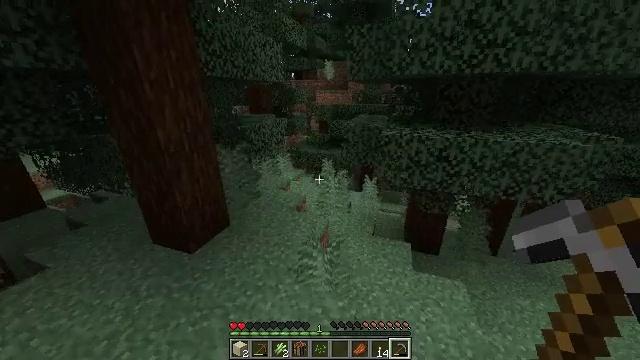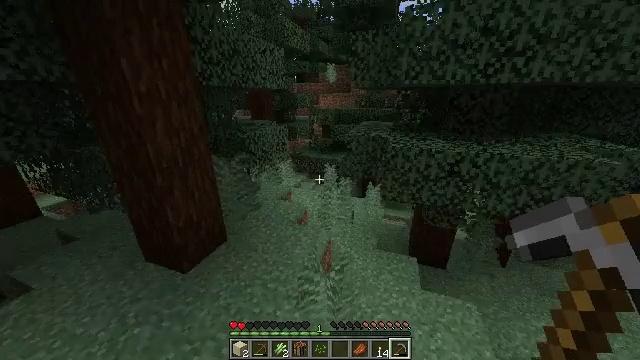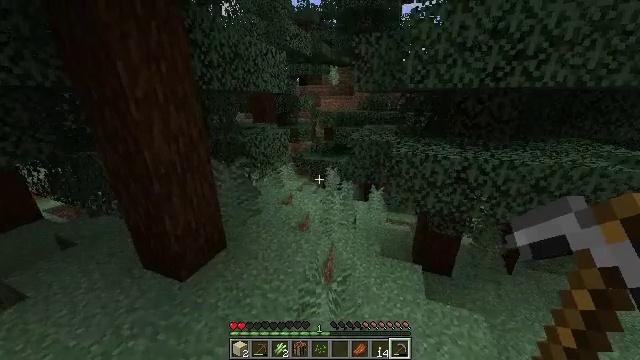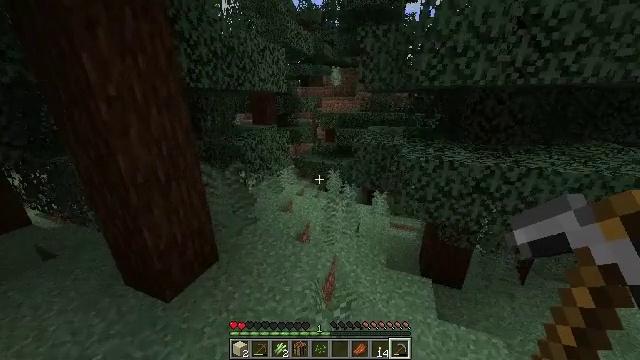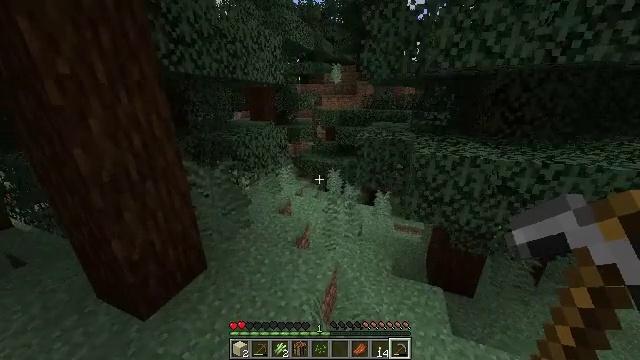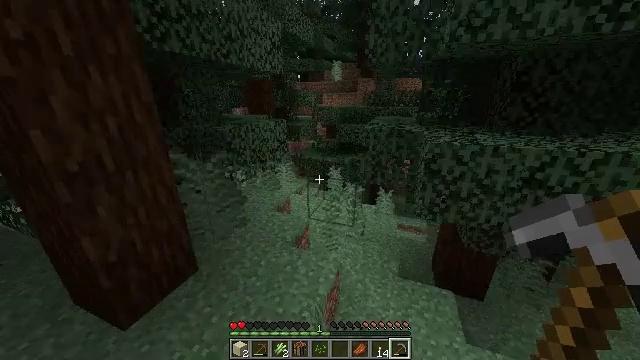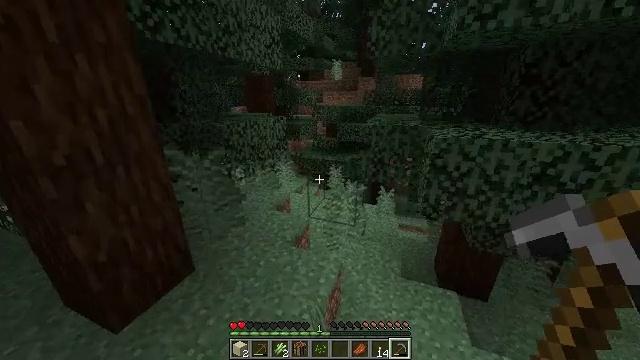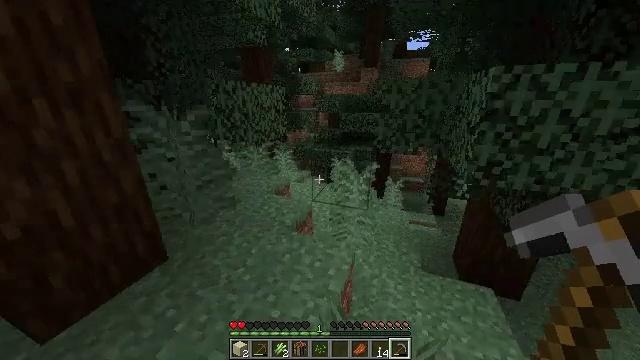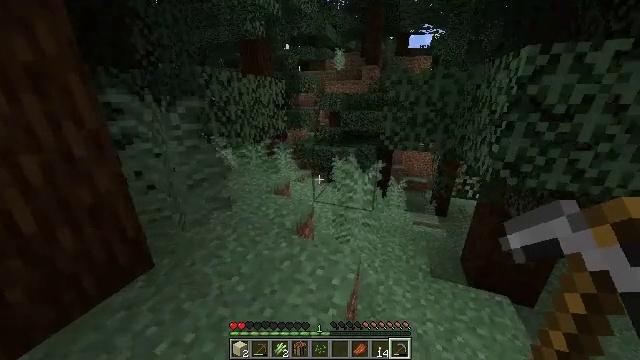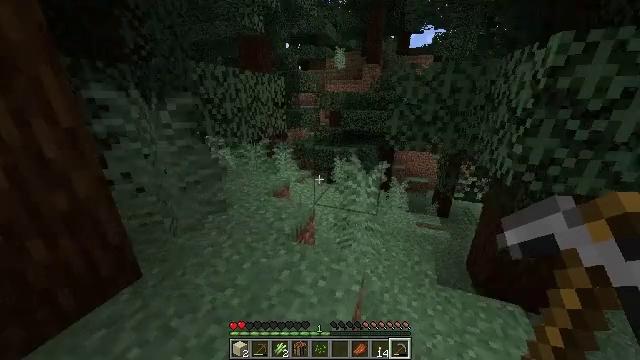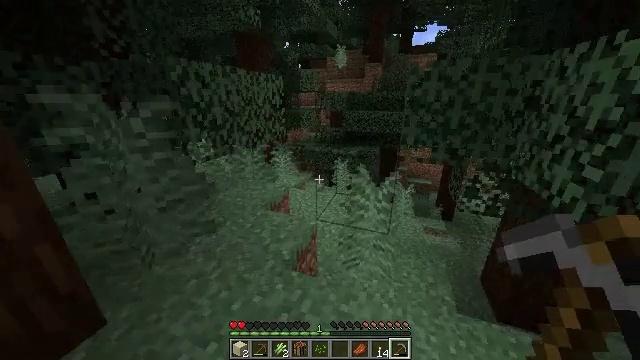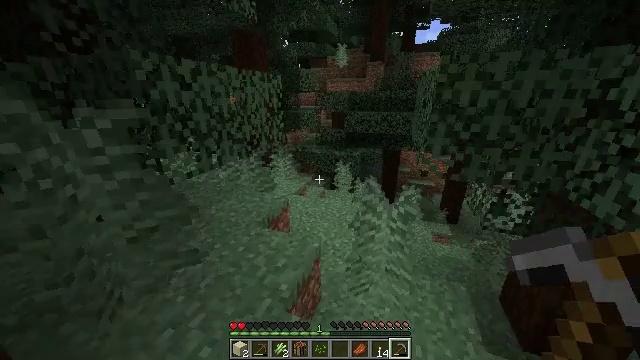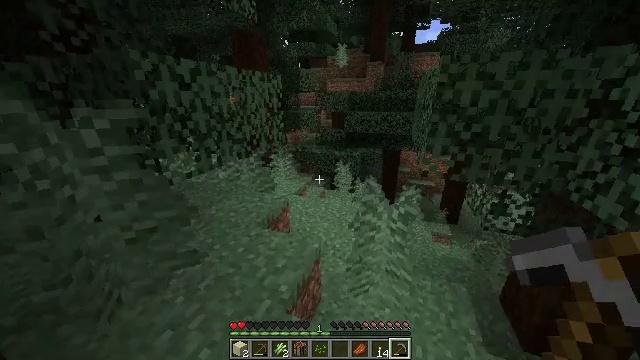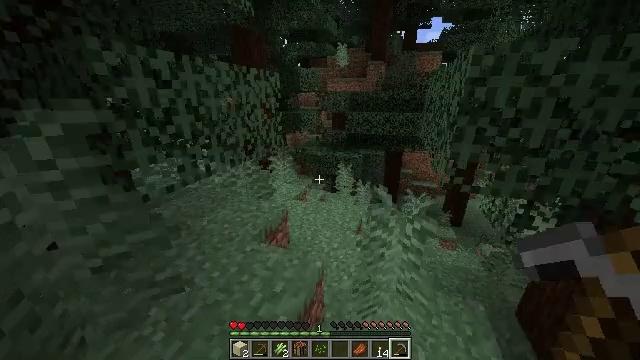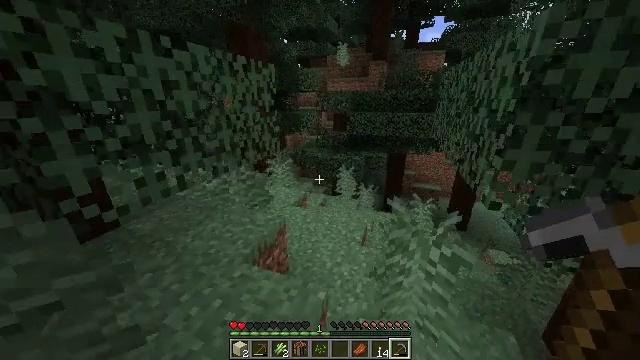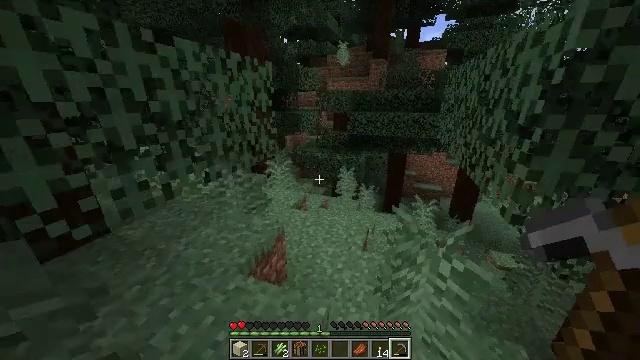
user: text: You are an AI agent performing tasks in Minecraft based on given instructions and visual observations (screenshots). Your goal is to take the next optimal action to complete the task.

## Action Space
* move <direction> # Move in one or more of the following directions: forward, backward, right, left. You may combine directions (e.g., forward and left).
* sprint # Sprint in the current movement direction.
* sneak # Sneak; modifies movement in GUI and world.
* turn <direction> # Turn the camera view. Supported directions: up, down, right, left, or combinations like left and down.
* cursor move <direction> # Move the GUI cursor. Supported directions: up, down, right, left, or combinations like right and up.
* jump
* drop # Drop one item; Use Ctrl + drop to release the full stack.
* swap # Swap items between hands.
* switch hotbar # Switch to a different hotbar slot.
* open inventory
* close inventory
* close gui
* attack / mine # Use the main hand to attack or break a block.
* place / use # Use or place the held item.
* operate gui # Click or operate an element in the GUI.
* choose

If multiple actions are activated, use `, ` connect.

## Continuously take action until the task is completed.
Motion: motion action
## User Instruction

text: Fish and kill the salmon.
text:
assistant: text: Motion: move forward, sprint, jump
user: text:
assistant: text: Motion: move forward, sprint
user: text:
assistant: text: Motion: move forward, sprint
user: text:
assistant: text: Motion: move forward and move left, sprint
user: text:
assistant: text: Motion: move forward and move left, sprint
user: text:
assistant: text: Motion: move forward and move left, sprint
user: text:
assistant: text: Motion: move forward and move left, sprint
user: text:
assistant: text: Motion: move forward, sprint
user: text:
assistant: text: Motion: move forward, sprint
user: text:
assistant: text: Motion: move forward, sprint
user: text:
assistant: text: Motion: move forward, sprint
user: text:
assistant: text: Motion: move forward, sprint
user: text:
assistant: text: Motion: move forward, sprint
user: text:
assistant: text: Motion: move forward, sprint
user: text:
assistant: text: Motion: move forward, sprint
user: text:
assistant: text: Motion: move forward, sprint
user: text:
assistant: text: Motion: move forward, sprint, turn right
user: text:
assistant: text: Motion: move forward, sprint
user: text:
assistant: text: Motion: move forward, sprint
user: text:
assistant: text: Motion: move forward, sprint
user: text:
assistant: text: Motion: move forward, sprint
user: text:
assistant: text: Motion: move forward, sprint
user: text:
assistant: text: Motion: move forward, sprint
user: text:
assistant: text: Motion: move forward, sprint, turn left
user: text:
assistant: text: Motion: move forward, sprint, turn left and up
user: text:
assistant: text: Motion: move forward, sprint, turn left and up
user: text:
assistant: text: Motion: move forward, sprint, turn left and up
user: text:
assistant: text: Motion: move forward, sprint
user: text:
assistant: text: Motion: move forward, sprint, turn left
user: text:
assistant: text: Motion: move forward, sprint, turn left and up